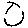
Label: circle